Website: apple
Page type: address-validator
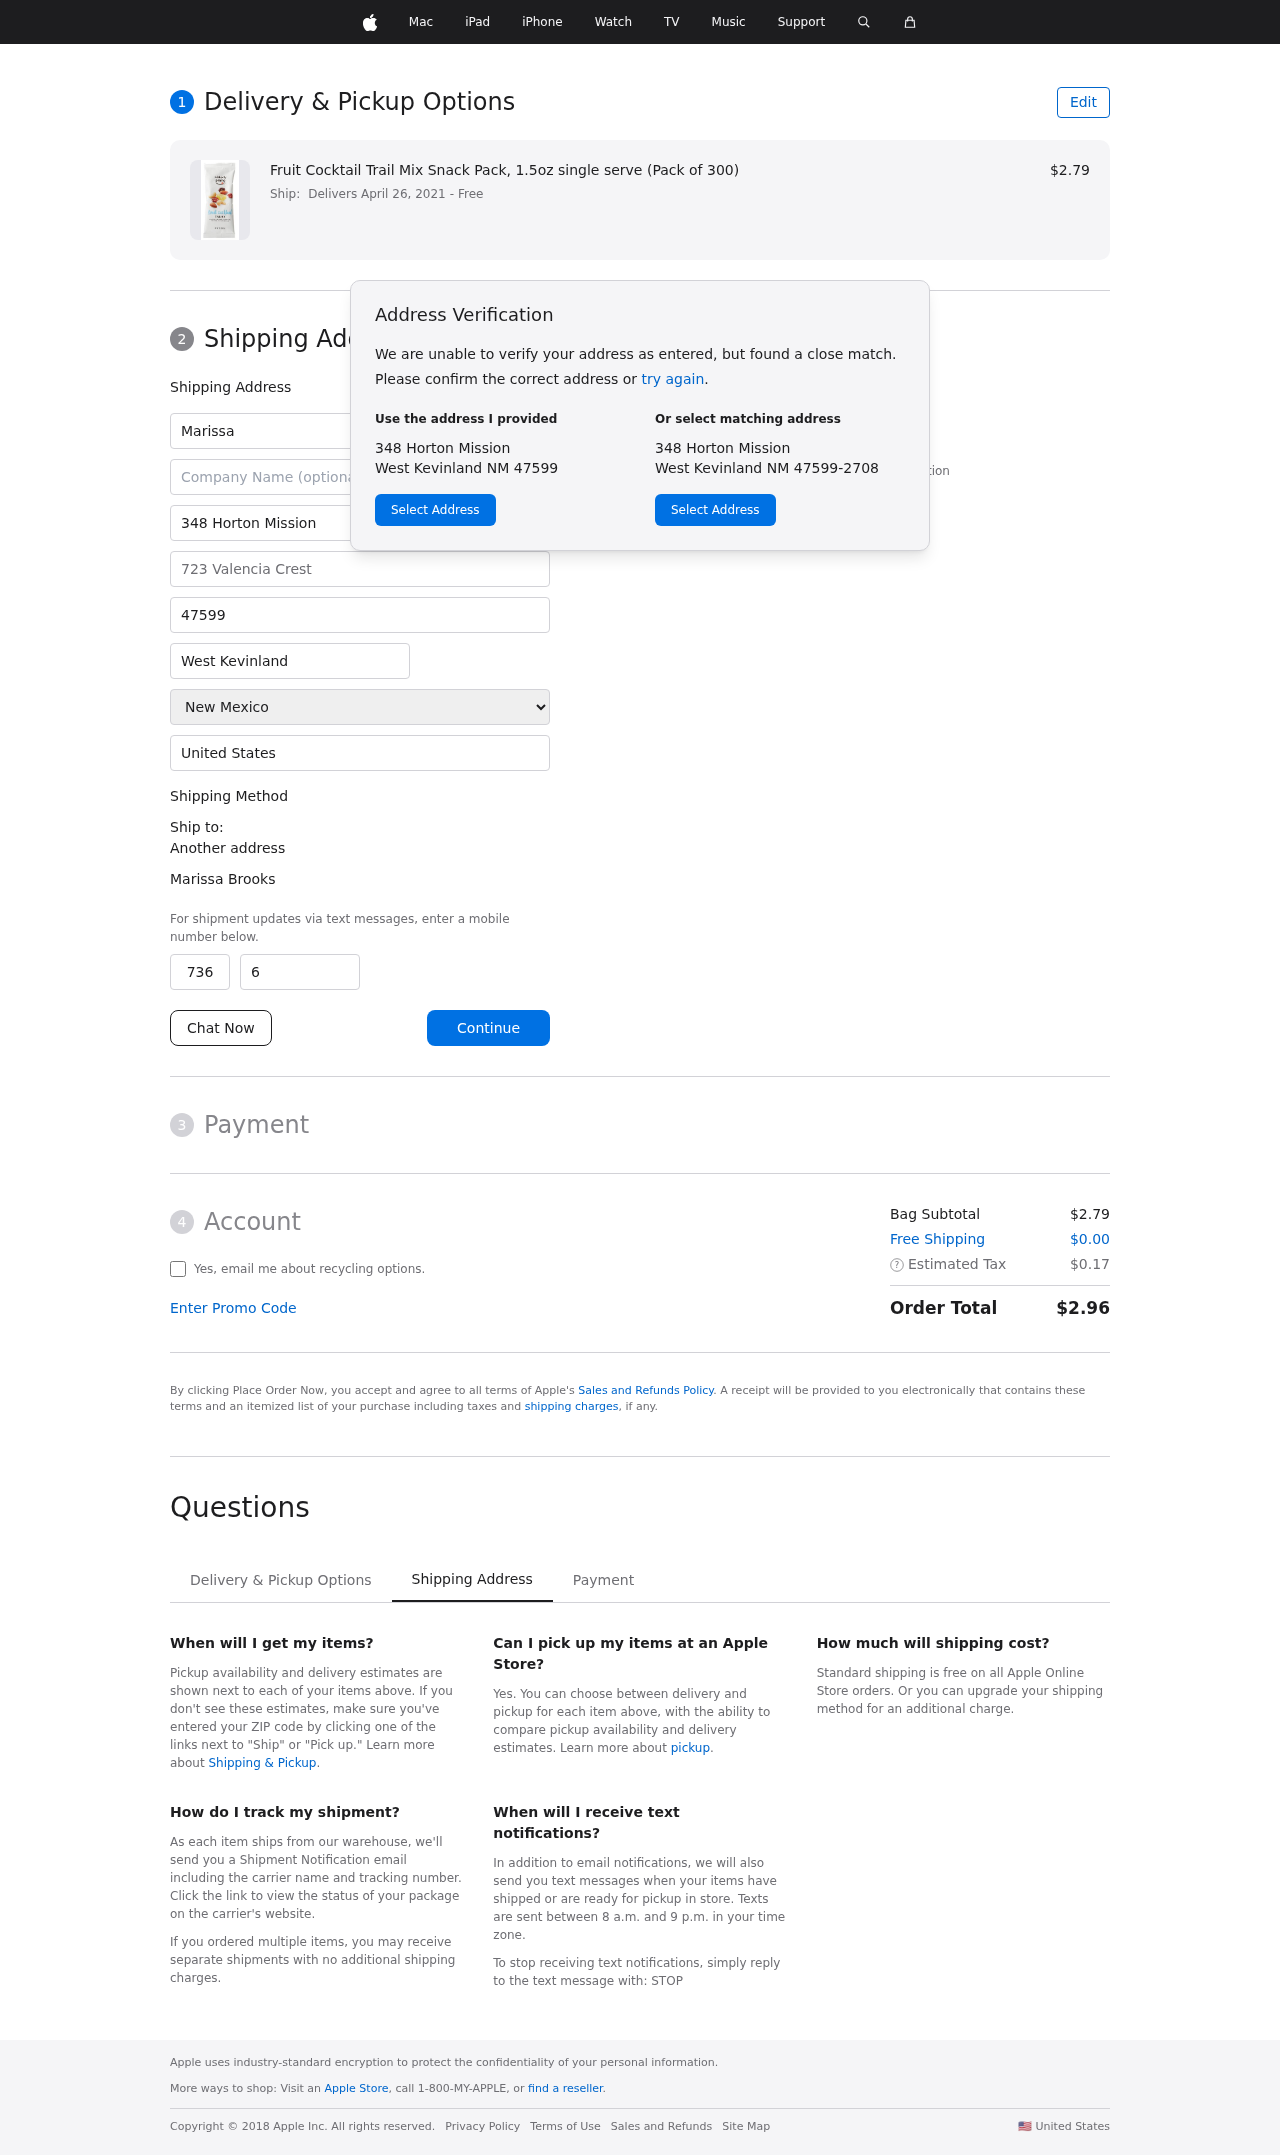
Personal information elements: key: PII_CITY
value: West Kevinland
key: PII_COUNTRY
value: United States
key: PII_FIRSTNAME
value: Marissa
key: PII_FULLNAME
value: Marissa Brooks
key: PII_LASTNAME
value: Brooks
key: PII_PHONE_AREA
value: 736
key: PII_PHONE_SUFFIX
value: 6785
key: PII_POSTCODE
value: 47599
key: PII_STATE
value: New Mexico
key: PII_STREET
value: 348 Horton Mission
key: PII_STREET2
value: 723 Valencia Crest
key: PII_CITY_STATE_ZIP
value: West Kevinland NM 47599
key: PII_STATE_ABBR
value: NM
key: PII_POSTCODE_FULL
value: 47599
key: PII_POSTCODE_NUMERIC
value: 47599
Product elements: key: PRODUCT1_NAME
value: Fruit Cocktail Trail Mix Snack Pack, 1.5oz single serve (Pack of 300)
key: PRODUCT1_PRICE
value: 2.79
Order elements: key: ORDER_DELIVERY_DATE
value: Delivers April 26, 2021
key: ORDER_SUBTOTAL
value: $2.79
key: ORDER_SHIPPING_COST
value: $0.00
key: ORDER_TAX
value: $0.17
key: ORDER_TOTAL
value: $2.96